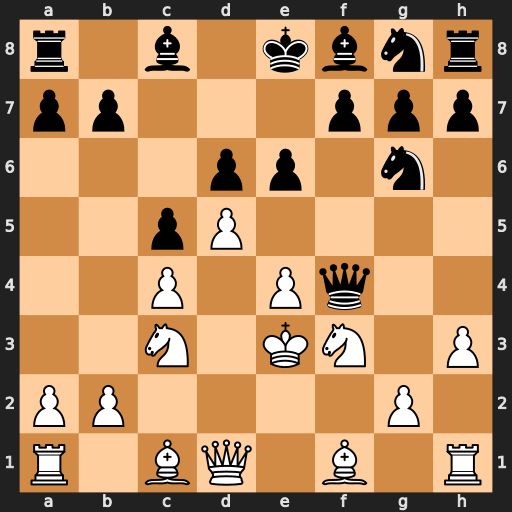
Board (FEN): r1b1kbnr/pp3ppp/3pp1n1/2pP4/2P1Pq2/2N1KN1P/PP4P1/R1BQ1B1R
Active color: w
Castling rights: kq
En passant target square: -
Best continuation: Kf2 Qf6 Bg5 Qxg5 Nxg5